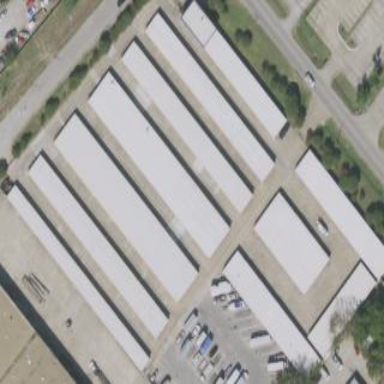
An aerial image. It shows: Warehouse.